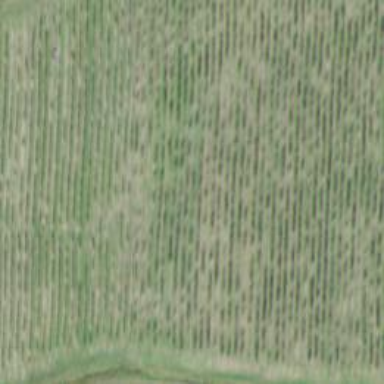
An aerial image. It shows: Vineyard growing grapes.